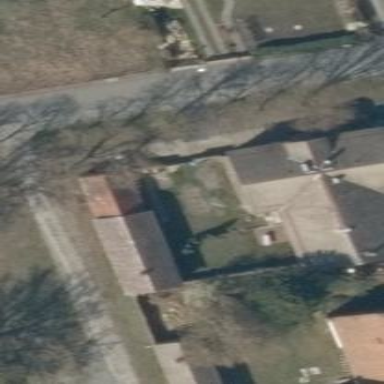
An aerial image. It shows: Detached building.